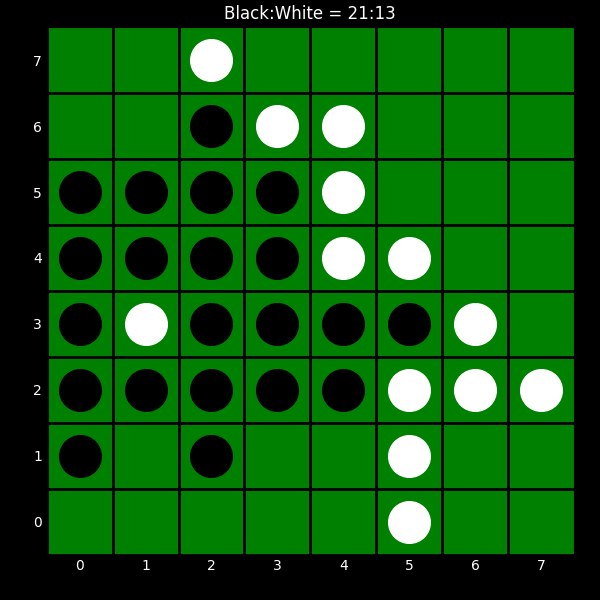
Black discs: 21
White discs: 13